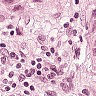
Metastatic tissue present: yes